Question: I have an operation in my Android app which includes a couple of activities. At the end of this operation, I need to close all of these activities and go back to the screen which starts this operation. Below is a diagram explaining how this should work. Are there are any options to do this?

P/S/ Fragments is not an option in my case
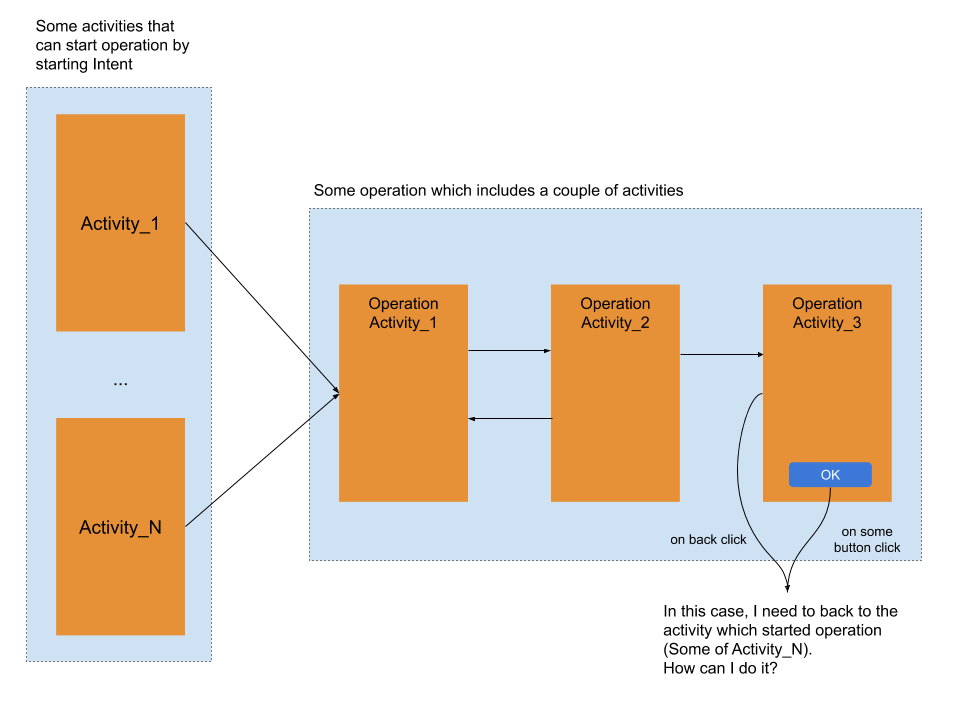
Answer: There are a lot of ways to do this. Shortly they are:
1. Start all your activity with 'startActivityOnResult()' method. And catch if you need to close them
2. start 'Activity_1' with cleaning current backstack:
'''
intent.addFlags(Intent.FLAG_ACTIVITY_CLEAR_TOP | Intent.FLAG_ACTIVITY_NEW_TASK);
startActivity(intent);
finish();
'''
3. Activities located inside of processes. You can define another process in the 'AndroidManifest' for your activities(3,4,5). After that you need to return to previous process and remove current process from backStack.